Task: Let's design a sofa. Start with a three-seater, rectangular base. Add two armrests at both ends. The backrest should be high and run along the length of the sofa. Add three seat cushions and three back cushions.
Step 98:
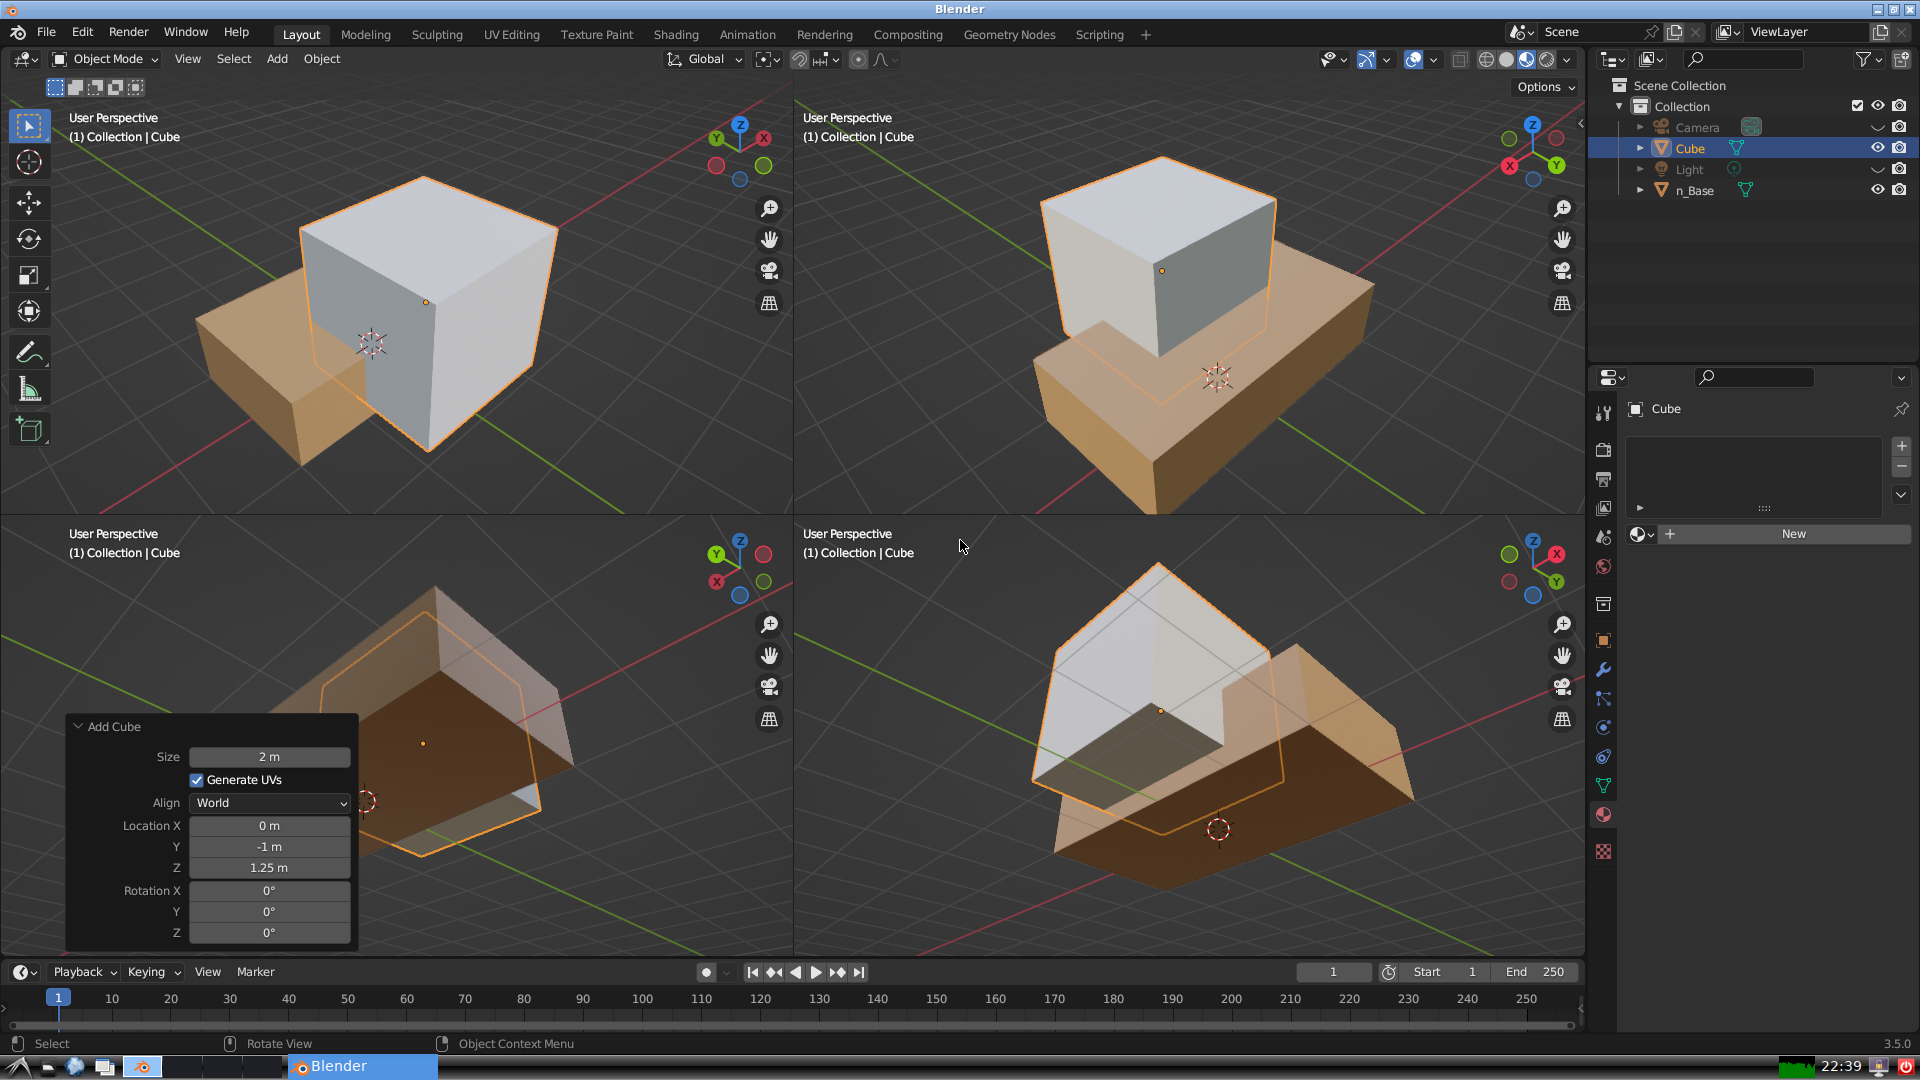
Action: {"mouse_move": [1608, 631]}